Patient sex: F
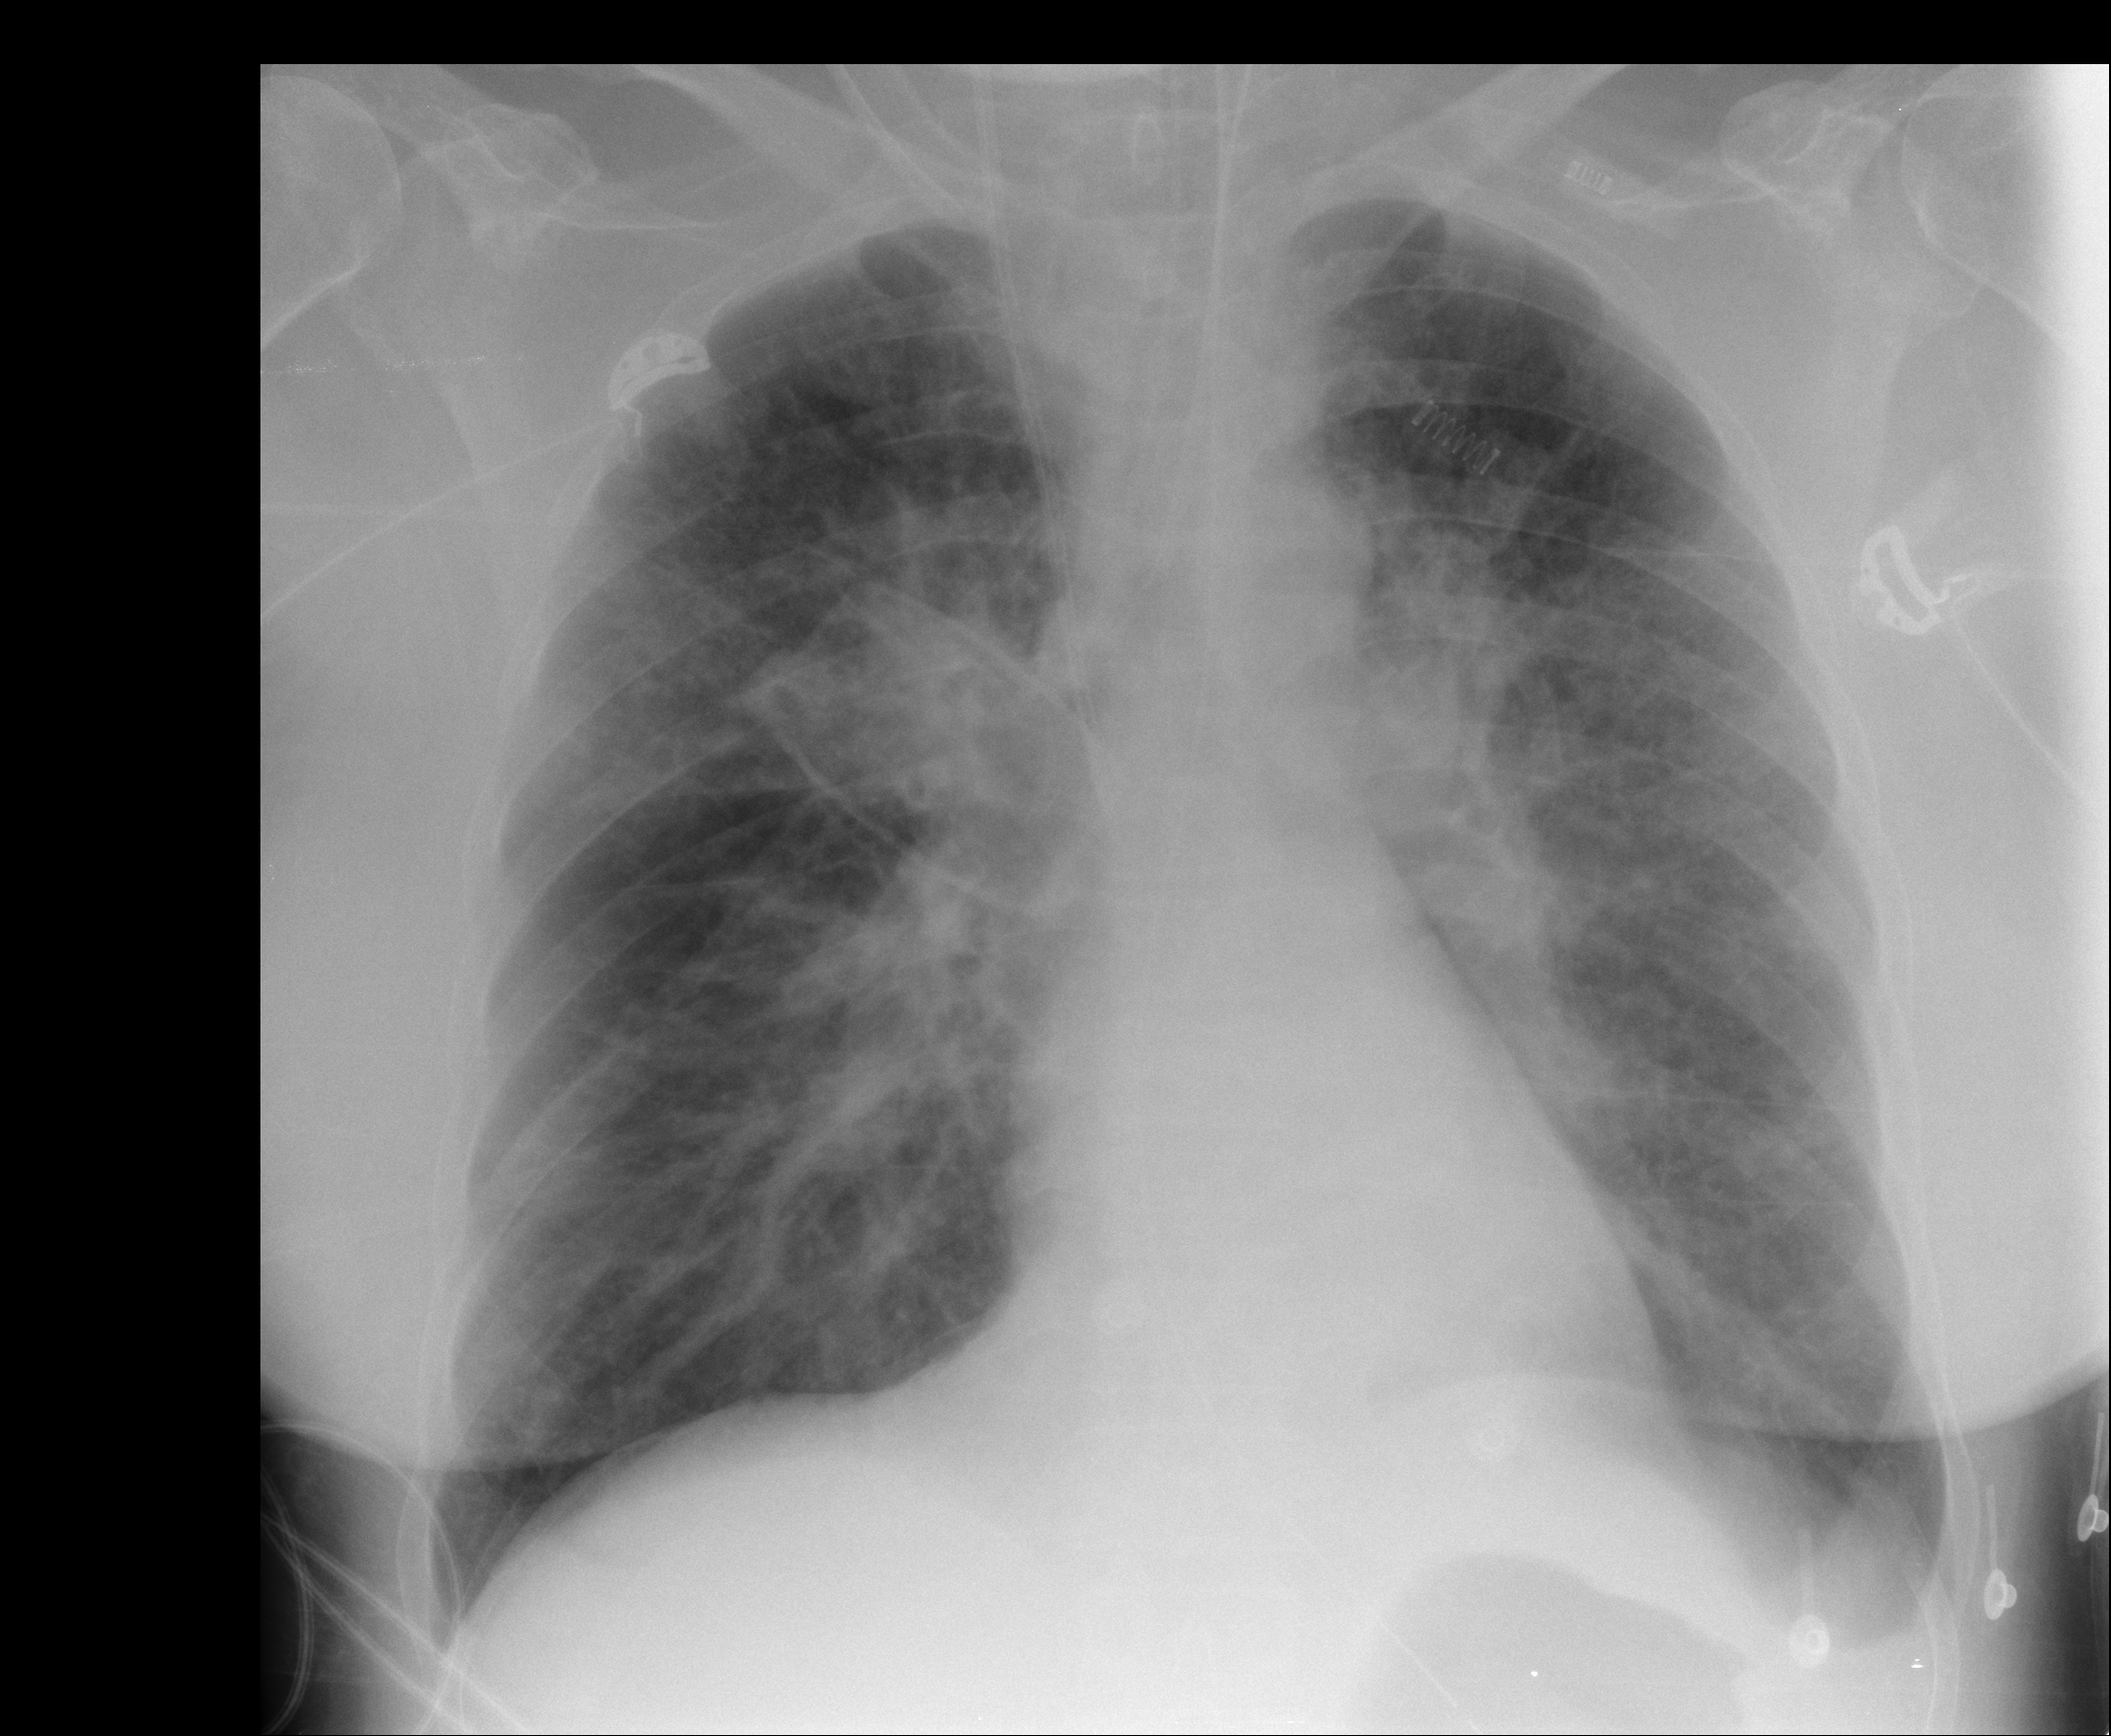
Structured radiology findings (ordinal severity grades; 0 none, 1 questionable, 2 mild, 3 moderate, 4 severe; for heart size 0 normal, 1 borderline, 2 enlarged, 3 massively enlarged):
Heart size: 0
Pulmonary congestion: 2
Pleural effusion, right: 0
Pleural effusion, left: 0
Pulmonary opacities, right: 3
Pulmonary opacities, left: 2
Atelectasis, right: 0
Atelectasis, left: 0